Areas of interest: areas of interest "Scientific Research Institution"
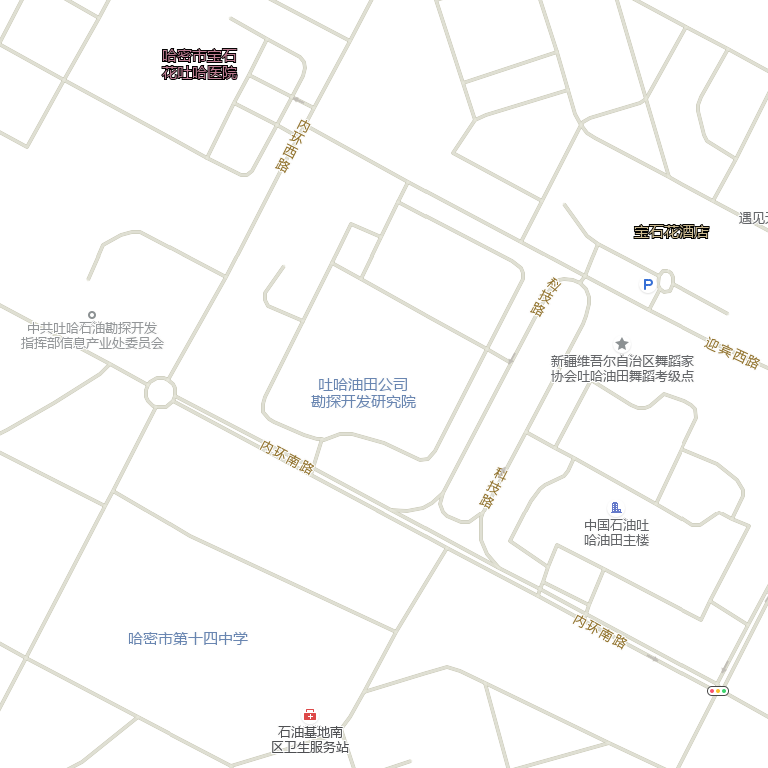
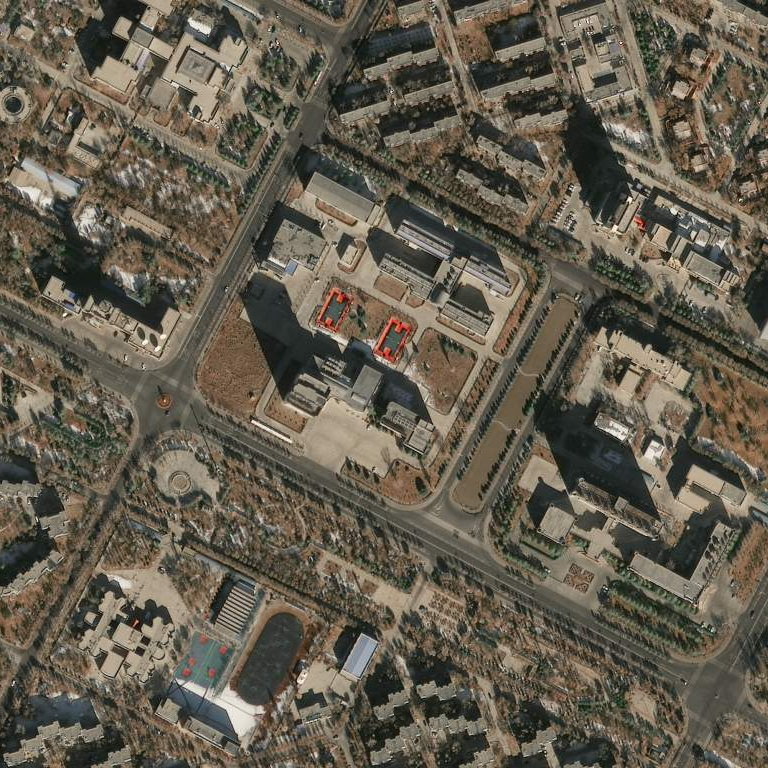